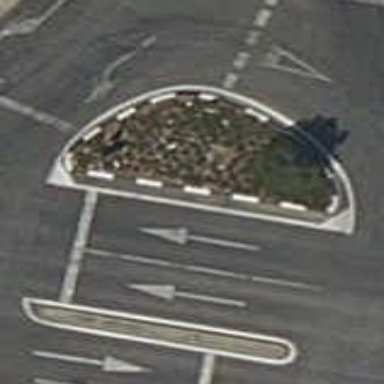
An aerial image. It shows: Traffic calming island.